Question: I want to merge two consecutive rows. If there is "SMN" in Pos column followed by B-PER then merge the two rows. If SMN is not followed by B-PER then don't merge

This is the desired result that I want to achieve
<URL>
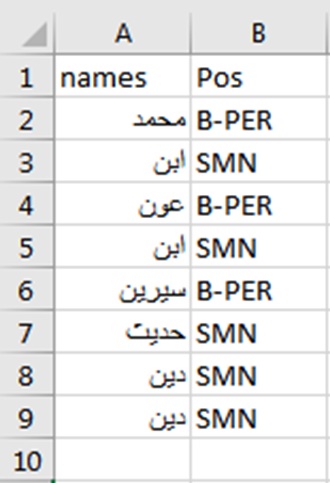
Answer: '''
for i in range(1, df.shape[0]):
if df['Pos'][i] == 'B-PER' and df['Pos'][i-1] == 'SMN':
newString = df['names'][i - 1].strip() + " " + df['names'][i].strip()
df['Pos'][i-1] = newString
df = df.drop(index=i)
'''
This should work. Not sure the datatype of Arabic strings, so you might have to play with python datatypes to get this to work.